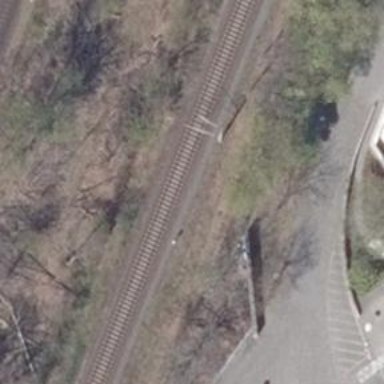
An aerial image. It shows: Railway milestone with catenary mast.